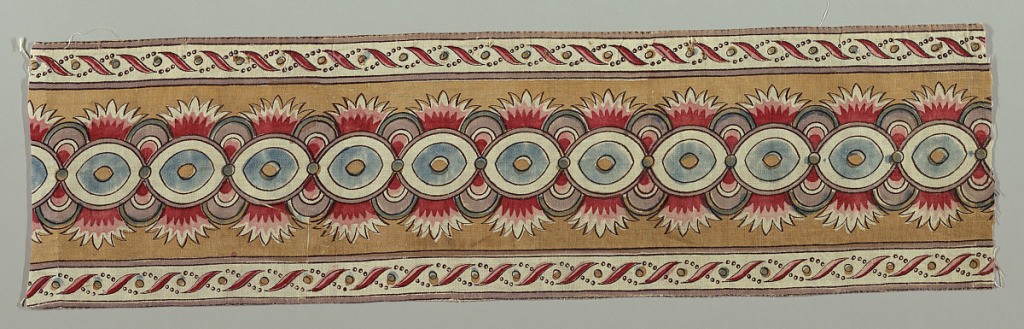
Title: Borders
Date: ca. 1780
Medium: linen warp, cotton weft Technique: block printed on plain weave
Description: Design of ovals and radiating fan shapes with guard stripes at each side. Two reds, mustard, blue, black and lavender.